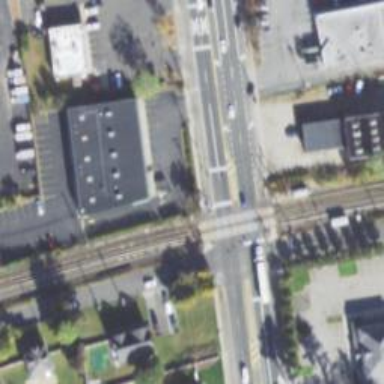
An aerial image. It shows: Crossing for the railway.